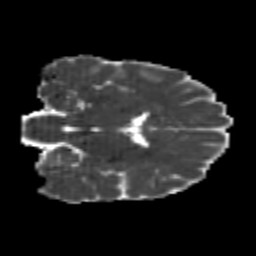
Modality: MD
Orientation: coronal
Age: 23
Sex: male
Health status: healthy
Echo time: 0.074 s